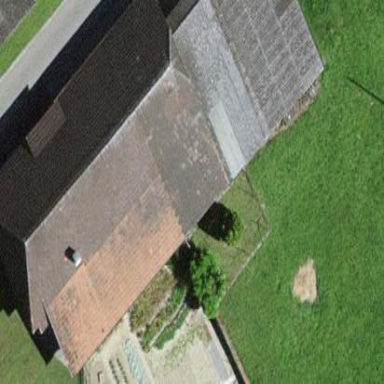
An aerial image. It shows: Barn.